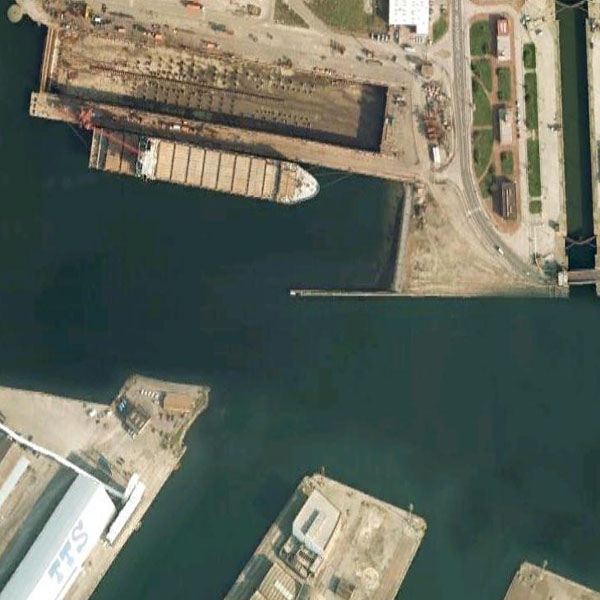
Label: Port